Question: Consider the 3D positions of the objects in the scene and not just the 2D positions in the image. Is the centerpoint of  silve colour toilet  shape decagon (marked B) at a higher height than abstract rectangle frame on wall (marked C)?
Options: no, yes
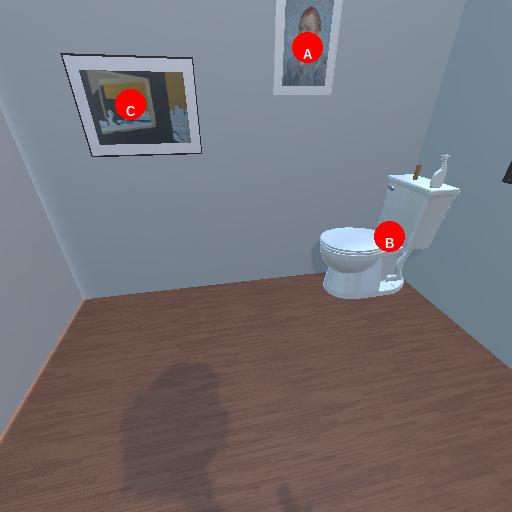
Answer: no